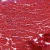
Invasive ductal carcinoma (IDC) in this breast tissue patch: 0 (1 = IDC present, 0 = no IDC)